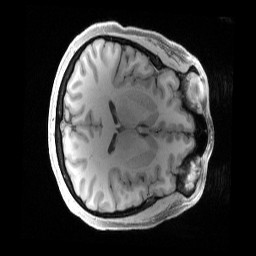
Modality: T1w
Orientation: axial
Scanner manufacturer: siemens
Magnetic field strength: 3 T
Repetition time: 2.4 s
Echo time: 0.00222 s